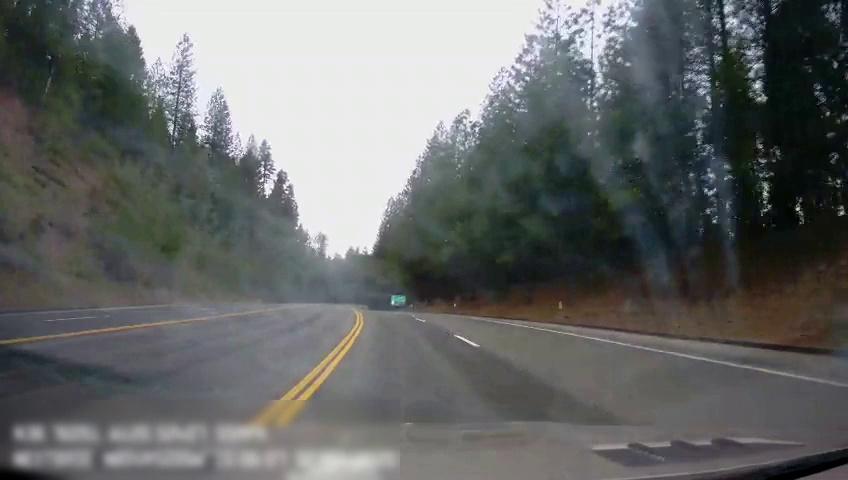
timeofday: Day
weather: Cloudy
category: Drivable Space
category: Lanes | Opposite Lane
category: Lanes | Opposite Lane
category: Lanes | Alternate Lane
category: Lanes | Opposite Lane
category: Lanes | Current Lane
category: Lanes | Current Lane
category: Traffic | Signs